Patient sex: F
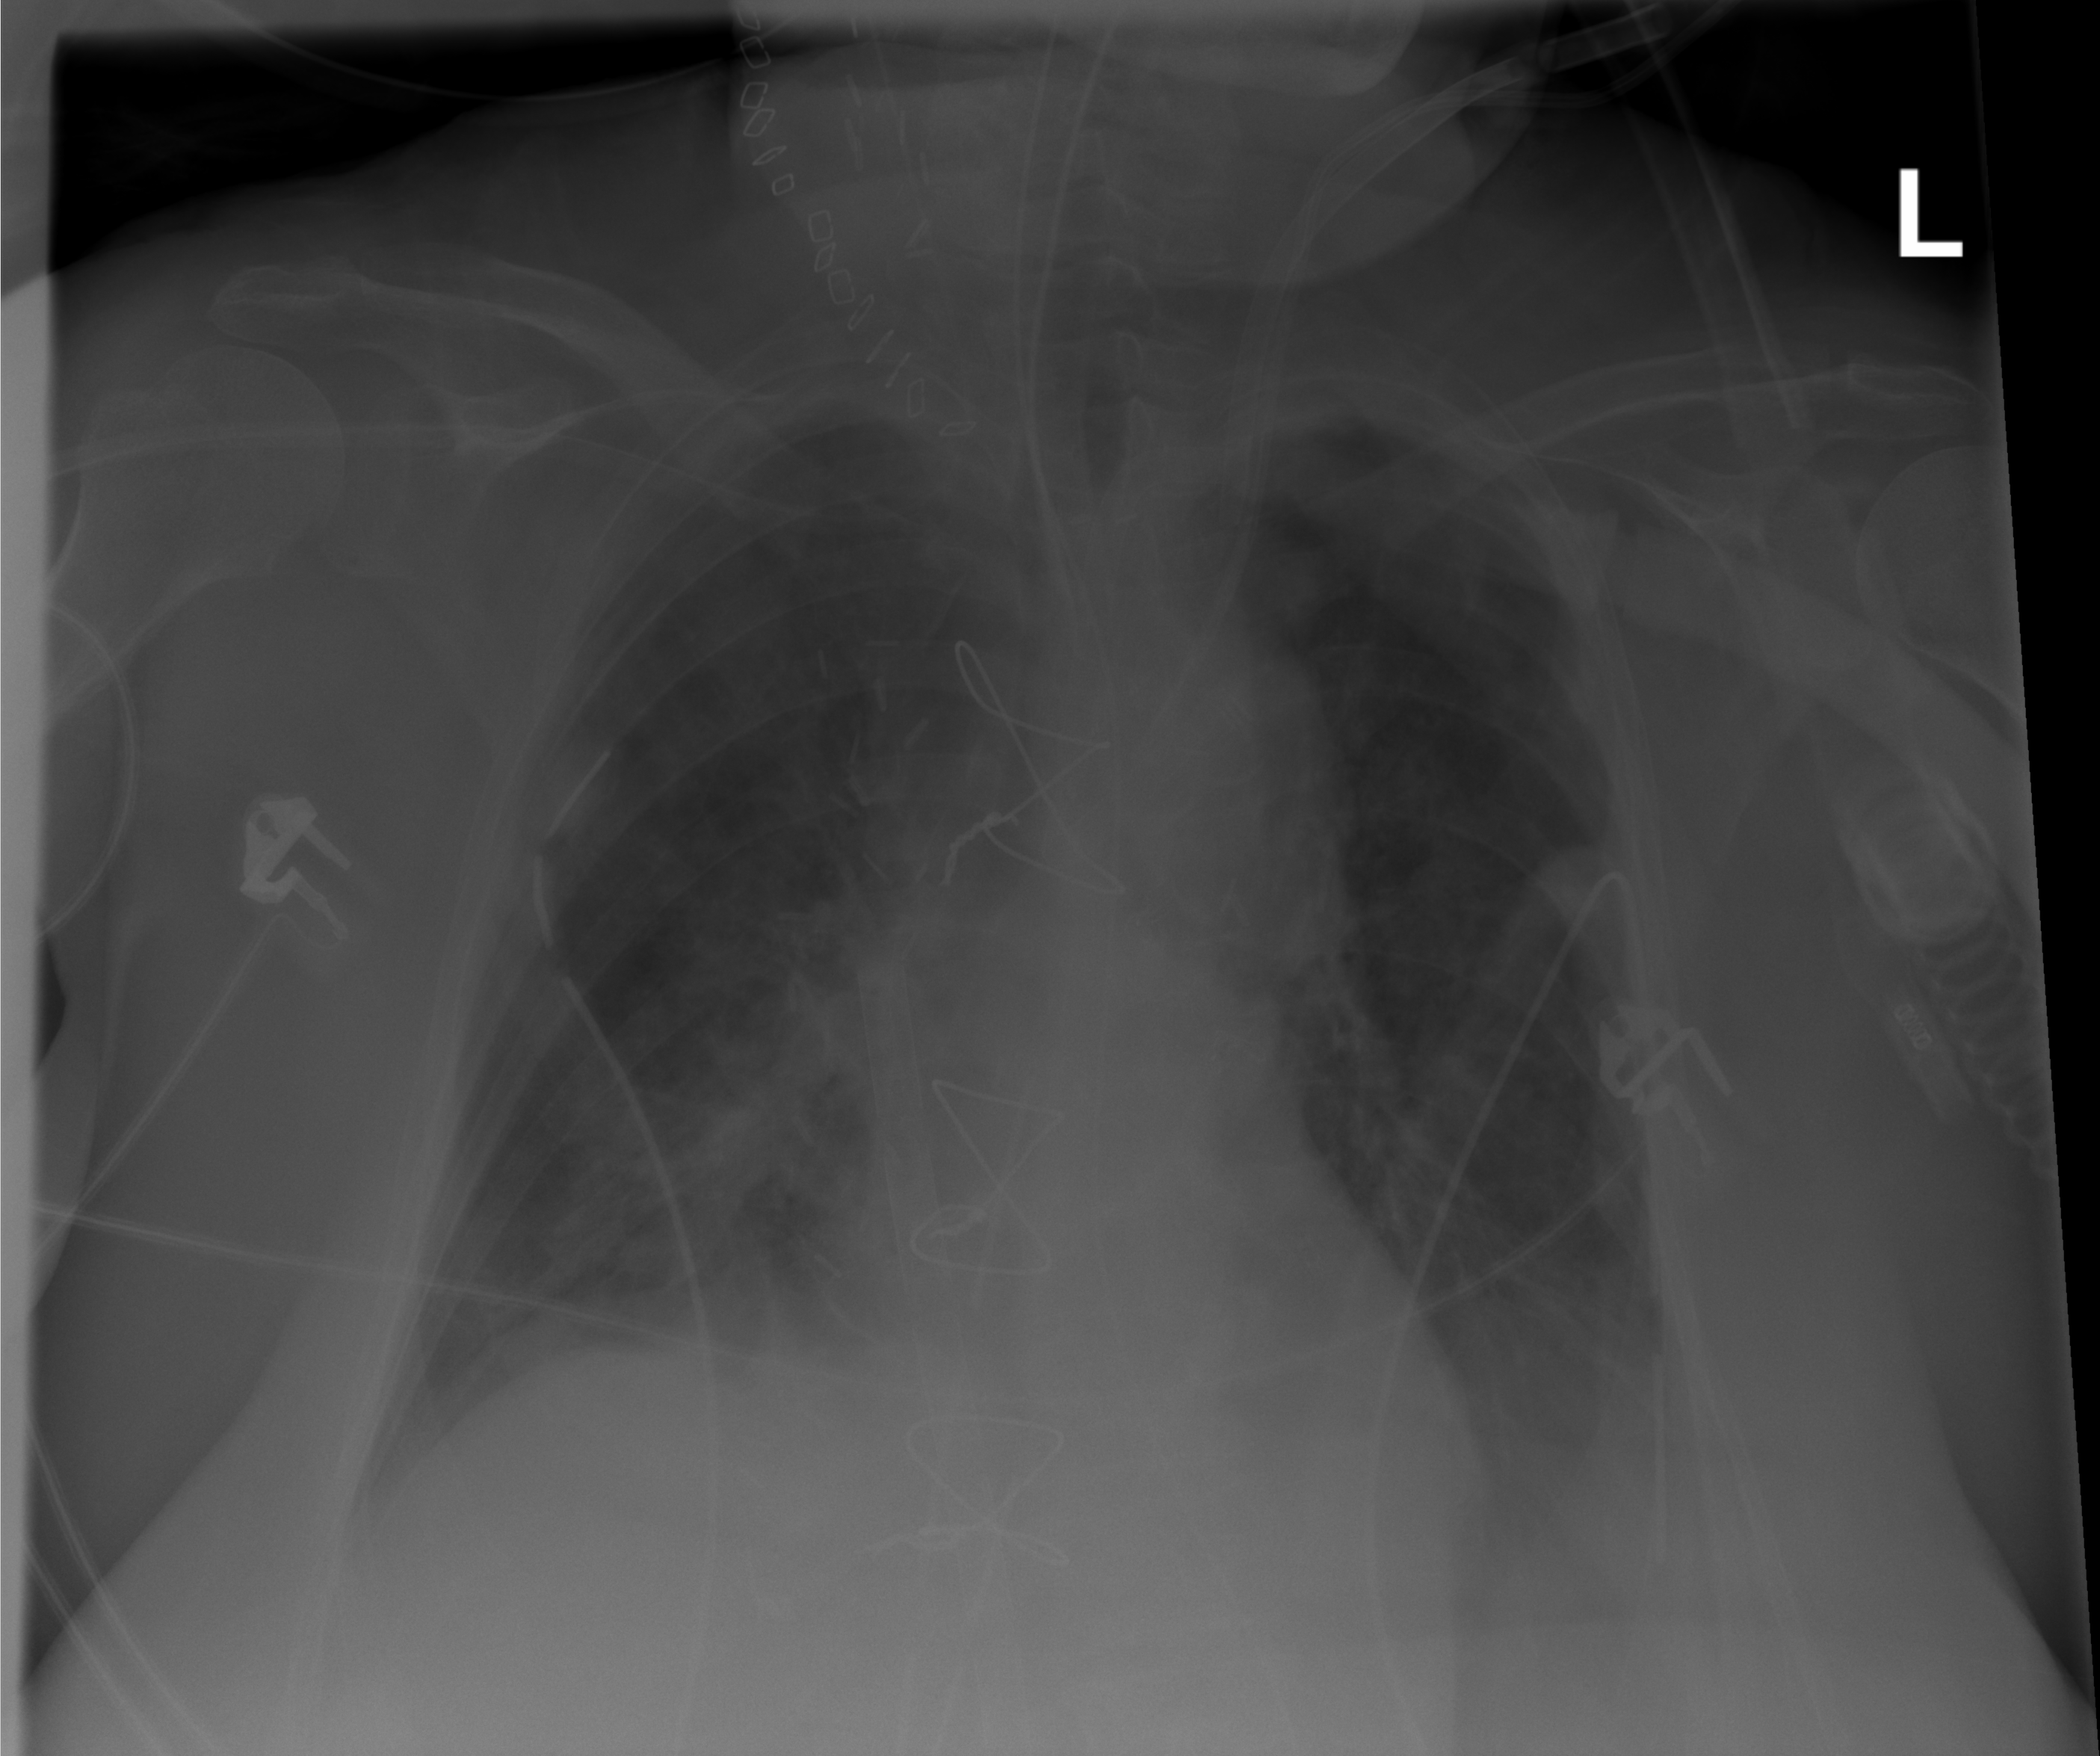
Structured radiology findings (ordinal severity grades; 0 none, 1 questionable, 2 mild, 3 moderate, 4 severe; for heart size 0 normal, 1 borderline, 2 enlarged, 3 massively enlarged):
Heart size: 0
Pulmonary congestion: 3
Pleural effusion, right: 2
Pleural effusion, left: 2
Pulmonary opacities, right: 2
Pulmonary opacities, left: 1
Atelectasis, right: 2
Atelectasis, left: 2